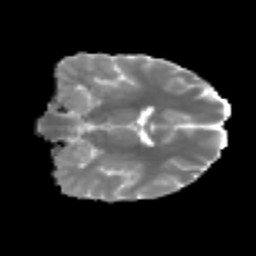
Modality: MD
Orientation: coronal
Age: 24
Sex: male
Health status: healthy
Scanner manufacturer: siemens
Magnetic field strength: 3 T
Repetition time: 3.6 s
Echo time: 0.092 s